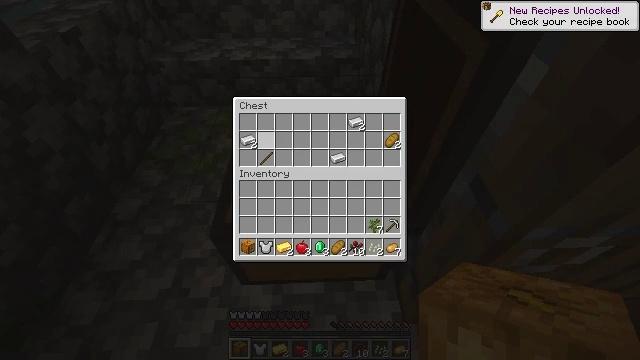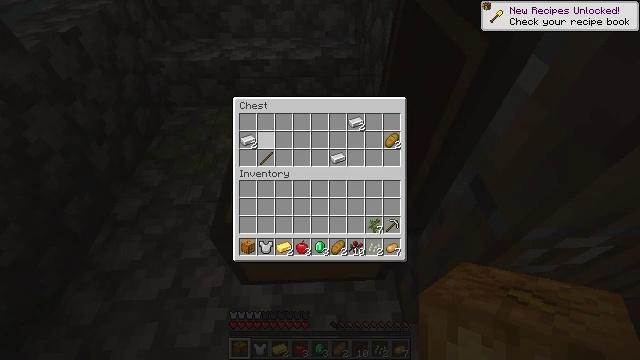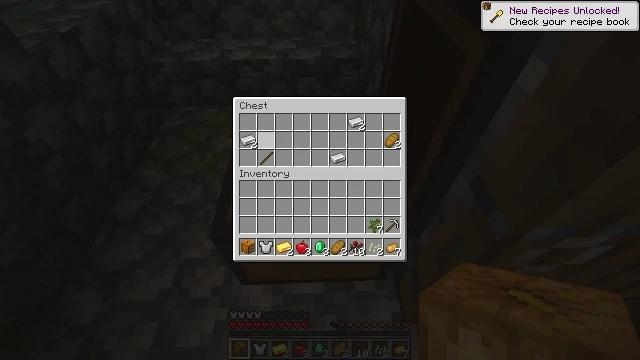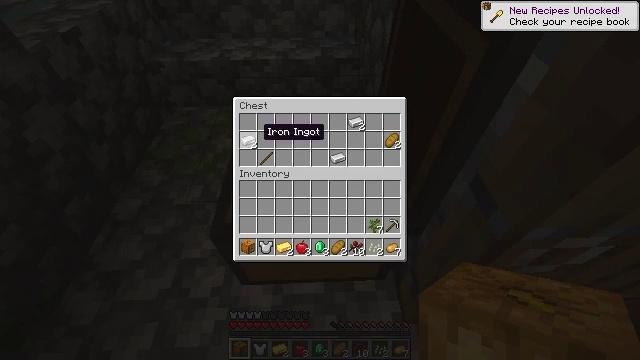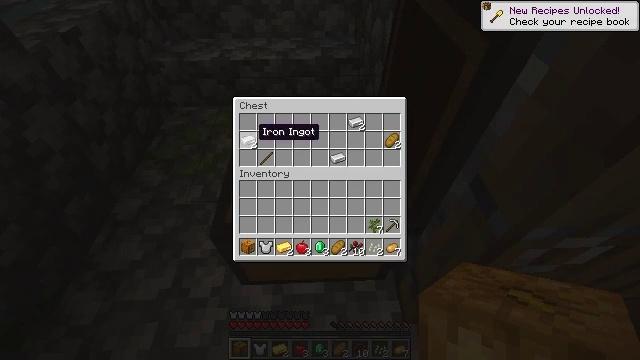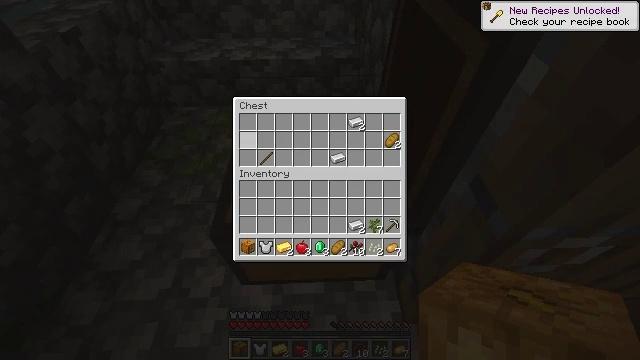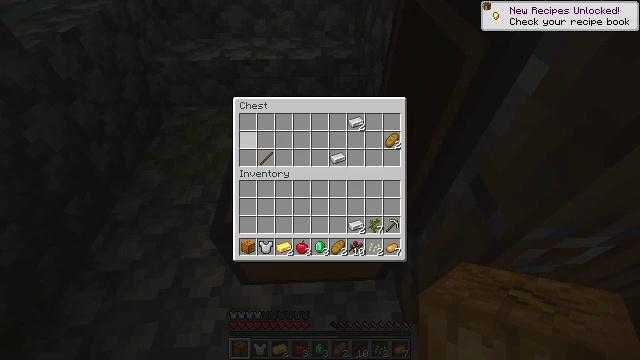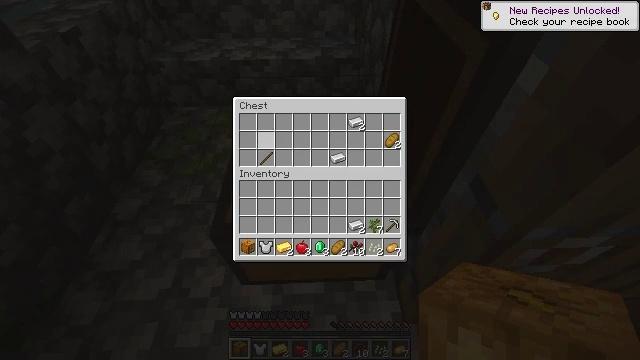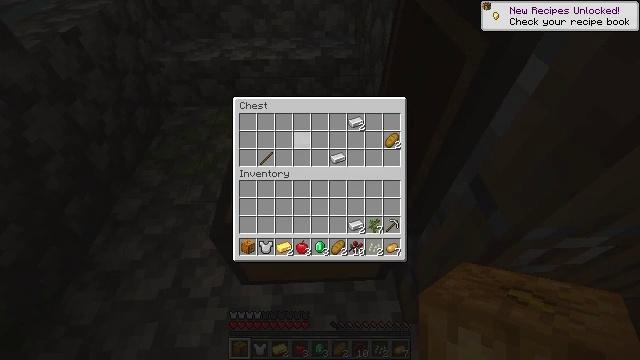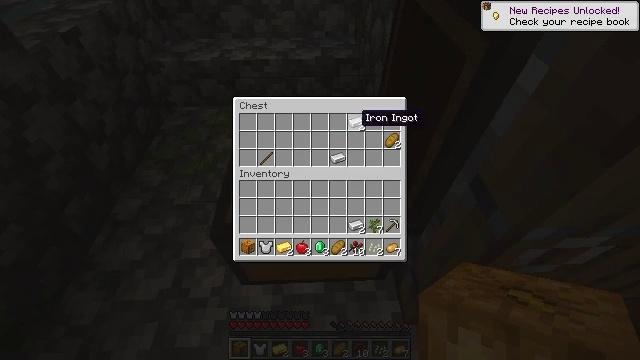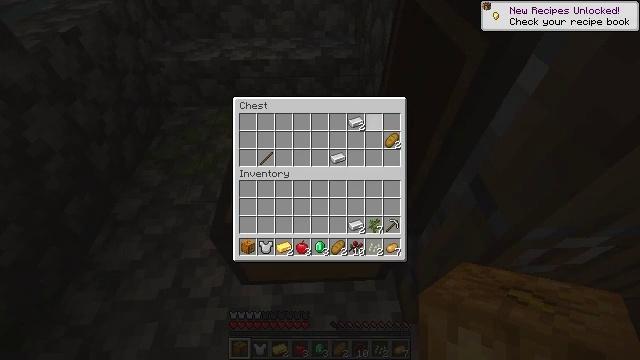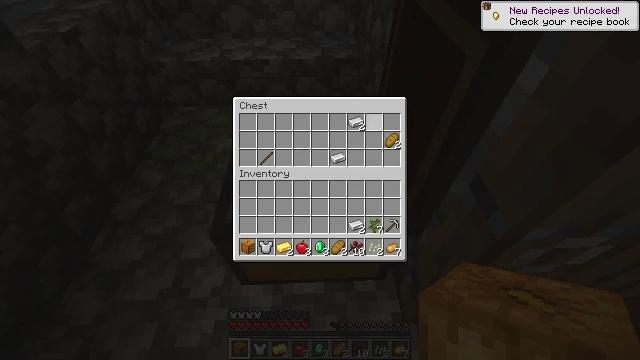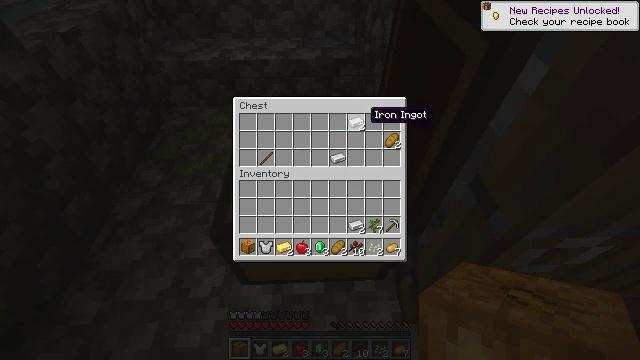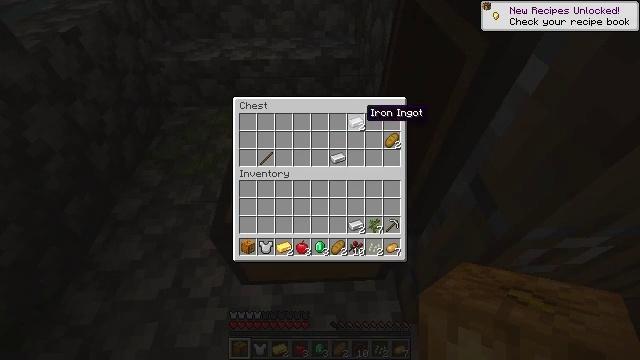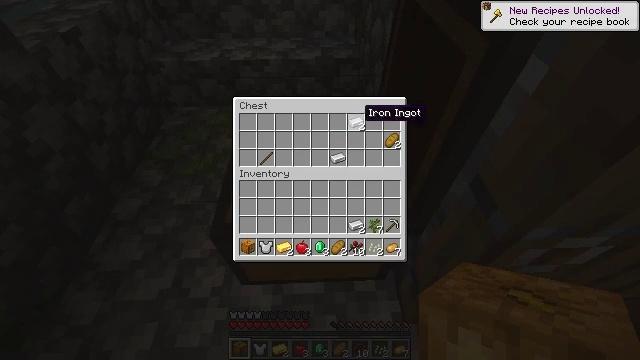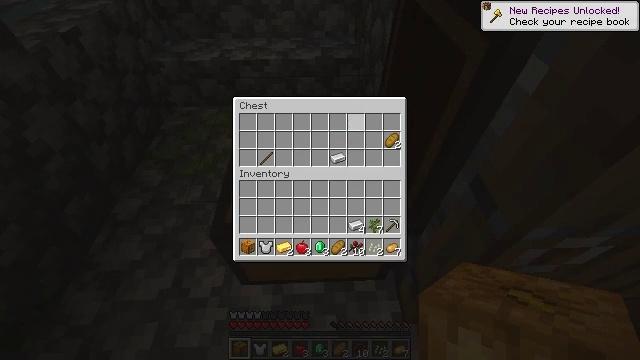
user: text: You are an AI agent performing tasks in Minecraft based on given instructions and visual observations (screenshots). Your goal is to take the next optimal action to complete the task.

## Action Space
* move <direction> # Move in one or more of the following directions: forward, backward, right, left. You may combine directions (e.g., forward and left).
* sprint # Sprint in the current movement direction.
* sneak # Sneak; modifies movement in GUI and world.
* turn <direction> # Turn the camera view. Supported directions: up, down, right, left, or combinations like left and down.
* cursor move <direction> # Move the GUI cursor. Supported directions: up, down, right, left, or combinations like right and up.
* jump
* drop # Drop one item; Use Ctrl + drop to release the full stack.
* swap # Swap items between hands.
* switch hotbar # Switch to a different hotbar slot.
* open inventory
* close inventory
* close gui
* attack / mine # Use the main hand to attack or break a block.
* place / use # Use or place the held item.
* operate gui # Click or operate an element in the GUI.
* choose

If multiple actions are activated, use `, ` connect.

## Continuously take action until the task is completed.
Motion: motion action
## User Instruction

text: Mine the sweet berry bush.
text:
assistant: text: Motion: sneak, choose
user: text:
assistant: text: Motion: sneak
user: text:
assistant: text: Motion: sneak
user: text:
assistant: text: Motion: sneak
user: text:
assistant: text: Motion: sneak, choose
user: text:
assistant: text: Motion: sneak, choose
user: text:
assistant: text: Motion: sneak, cursor move right, choose
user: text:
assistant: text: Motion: sneak, cursor move right and up
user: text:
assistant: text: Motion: sneak, cursor move right
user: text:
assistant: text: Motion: sneak, cursor move right
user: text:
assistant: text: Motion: sneak
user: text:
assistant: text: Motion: sneak
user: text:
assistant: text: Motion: sneak
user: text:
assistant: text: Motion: sneak
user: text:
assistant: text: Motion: sneak, choose
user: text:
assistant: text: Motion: sneak, choose
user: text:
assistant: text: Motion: sneak, choose
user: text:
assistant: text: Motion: sneak, cursor move left and down
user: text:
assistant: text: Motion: sneak, cursor move down
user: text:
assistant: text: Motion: sneak, cursor move down
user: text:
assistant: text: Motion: sneak, choose
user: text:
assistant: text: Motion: sneak, choose
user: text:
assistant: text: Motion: sneak, choose
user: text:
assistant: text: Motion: sneak, choose
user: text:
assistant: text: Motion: sneak, cursor move right
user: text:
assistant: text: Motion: sneak, cursor move right
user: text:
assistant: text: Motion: sneak, cursor move right and up
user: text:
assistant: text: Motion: sneak
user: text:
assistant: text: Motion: sneak
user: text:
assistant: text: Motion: sneak